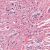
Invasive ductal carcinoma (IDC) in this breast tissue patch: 1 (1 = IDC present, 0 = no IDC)